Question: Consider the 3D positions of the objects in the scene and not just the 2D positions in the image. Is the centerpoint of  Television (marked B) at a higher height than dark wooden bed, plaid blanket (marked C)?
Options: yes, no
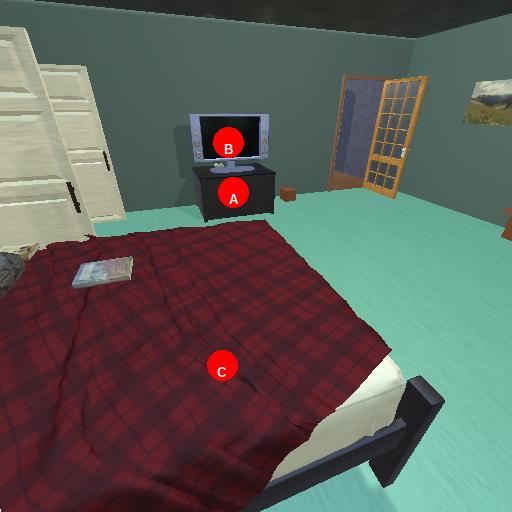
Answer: yes